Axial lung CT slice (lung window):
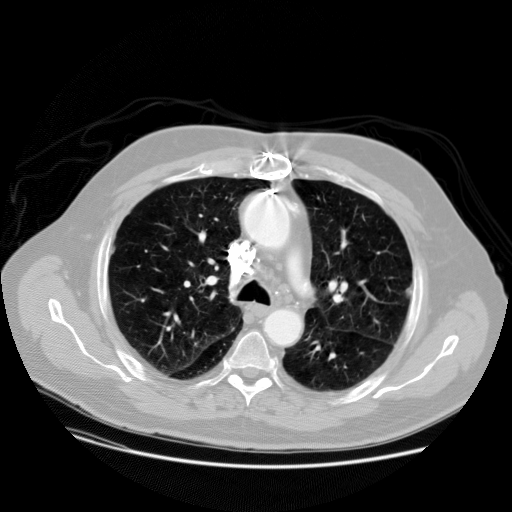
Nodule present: no